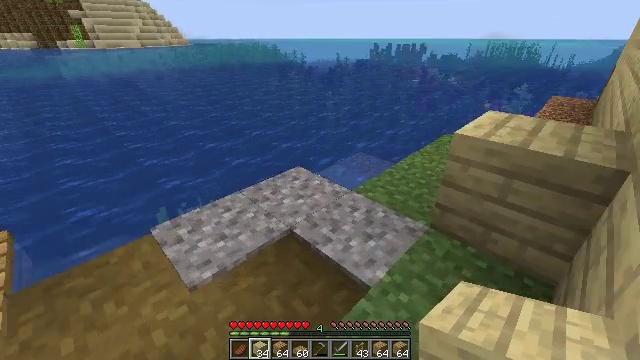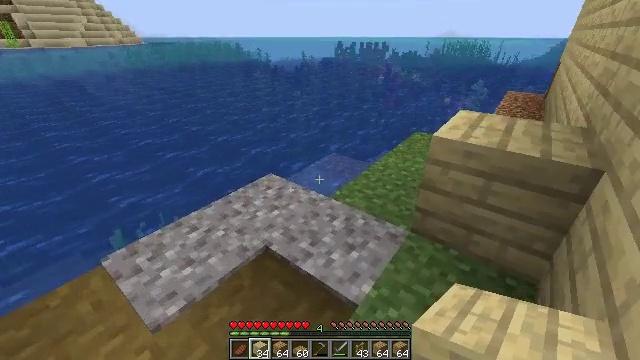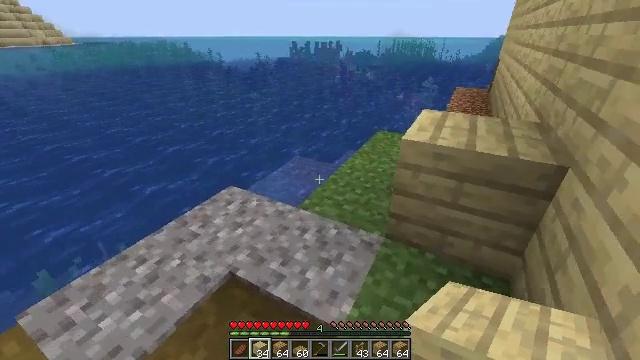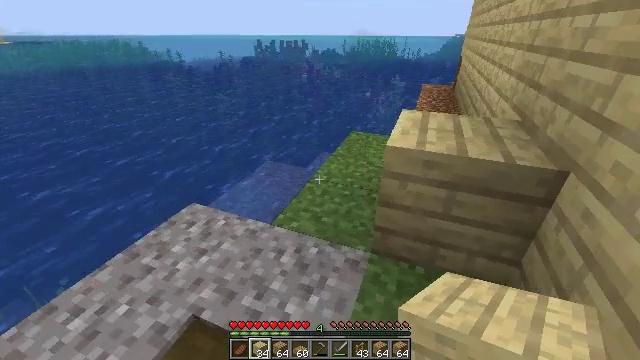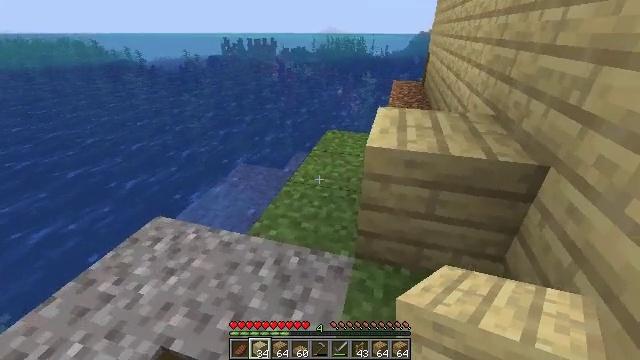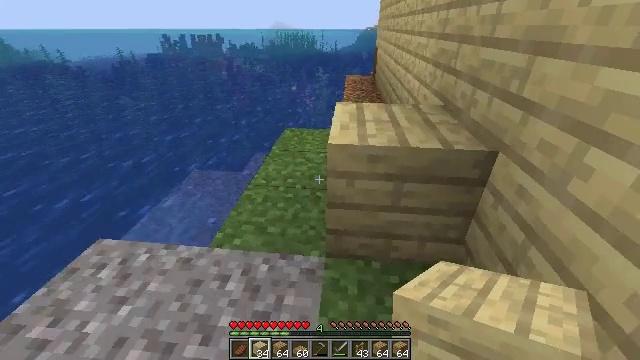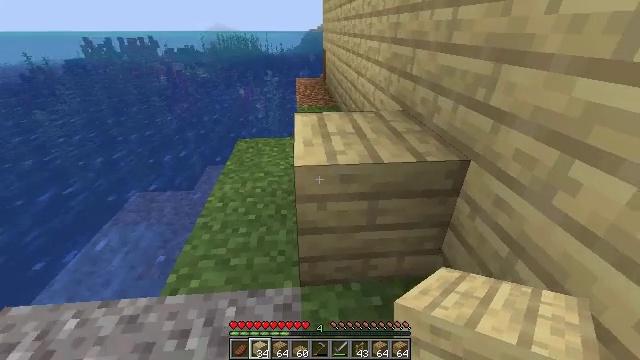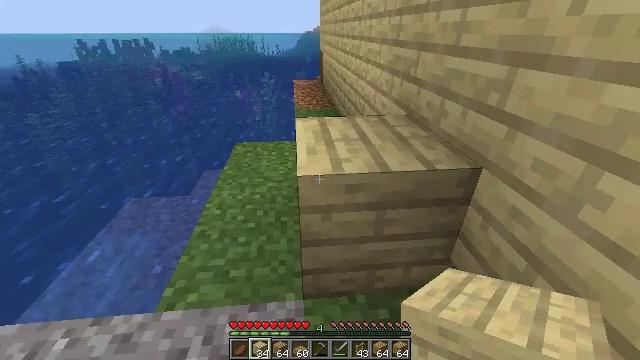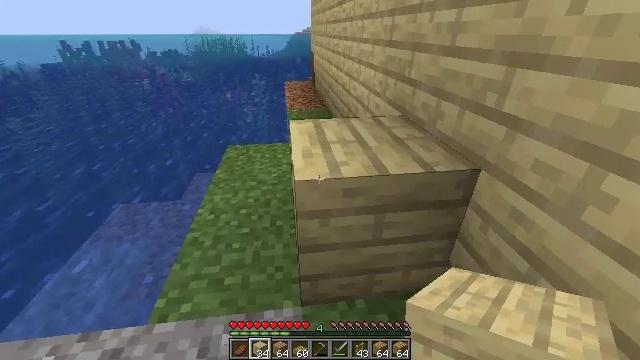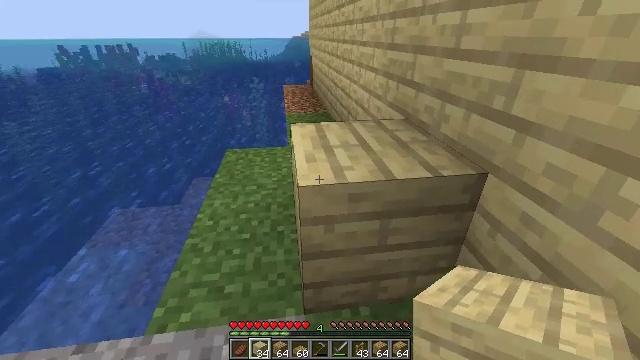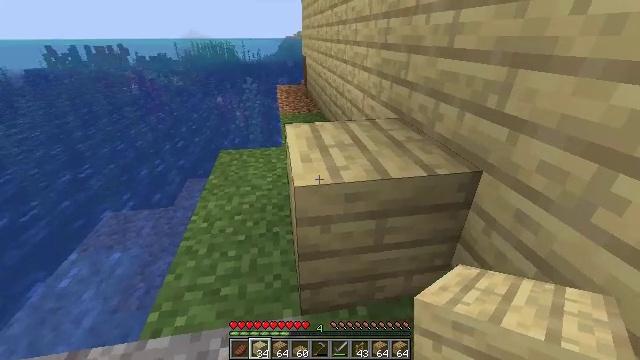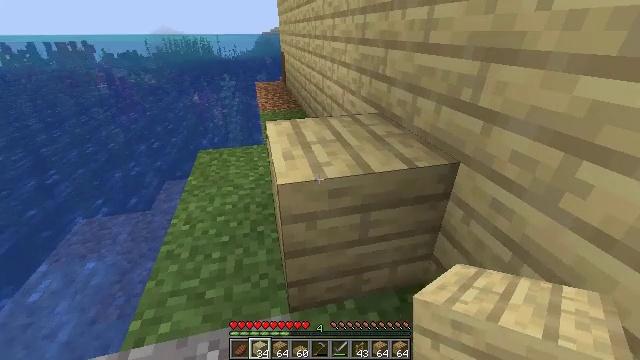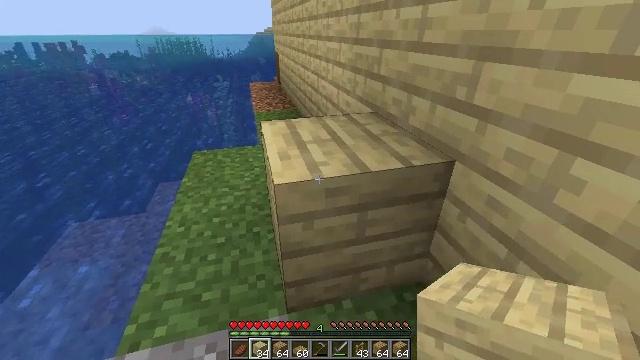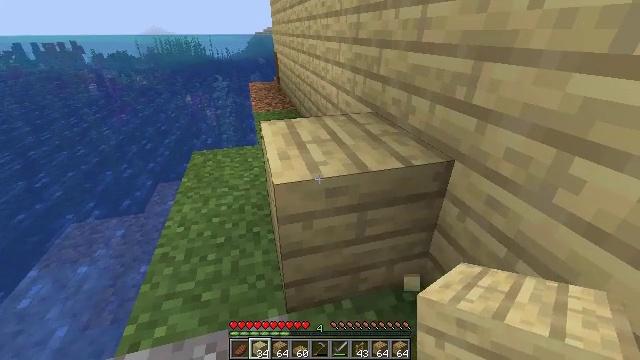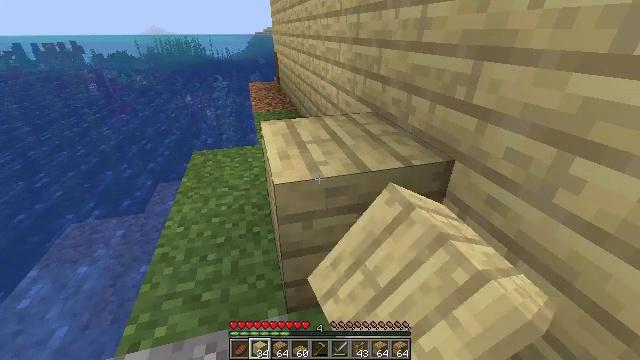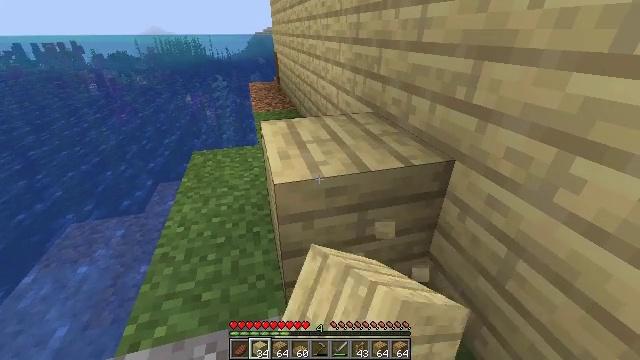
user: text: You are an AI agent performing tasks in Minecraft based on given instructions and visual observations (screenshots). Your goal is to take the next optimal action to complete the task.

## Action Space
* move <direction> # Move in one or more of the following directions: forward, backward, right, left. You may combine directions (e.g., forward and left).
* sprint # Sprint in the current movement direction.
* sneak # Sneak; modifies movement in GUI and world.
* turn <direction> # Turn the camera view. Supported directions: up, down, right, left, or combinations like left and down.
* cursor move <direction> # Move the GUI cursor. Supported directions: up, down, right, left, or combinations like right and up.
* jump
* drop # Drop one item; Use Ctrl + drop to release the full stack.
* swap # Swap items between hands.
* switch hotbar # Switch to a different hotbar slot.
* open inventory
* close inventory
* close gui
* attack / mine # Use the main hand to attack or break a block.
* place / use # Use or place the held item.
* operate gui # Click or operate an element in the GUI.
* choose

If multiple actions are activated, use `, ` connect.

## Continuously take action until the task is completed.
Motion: motion action
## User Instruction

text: Mine the birch planks.
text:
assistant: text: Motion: move forward, turn right
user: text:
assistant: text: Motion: move forward, turn right
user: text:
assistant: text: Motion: move forward, turn right
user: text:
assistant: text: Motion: move forward, turn right
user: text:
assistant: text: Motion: move forward, turn right
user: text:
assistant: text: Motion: turn right
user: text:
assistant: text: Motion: no_op
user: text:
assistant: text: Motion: turn right
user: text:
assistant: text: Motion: no_op
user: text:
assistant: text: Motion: turn right
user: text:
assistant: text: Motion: turn right
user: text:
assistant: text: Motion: turn right
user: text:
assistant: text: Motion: attack / mine
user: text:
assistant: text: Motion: attack / mine
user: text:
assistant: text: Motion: attack / mine
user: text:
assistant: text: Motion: attack / mine
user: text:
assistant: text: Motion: attack / mine
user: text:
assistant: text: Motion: attack / mine
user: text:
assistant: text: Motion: attack / mine
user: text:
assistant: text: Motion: attack / mine
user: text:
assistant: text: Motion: attack / mine
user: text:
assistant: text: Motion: attack / mine
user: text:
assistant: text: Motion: attack / mine
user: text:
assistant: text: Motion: attack / mine
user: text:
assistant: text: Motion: attack / mine
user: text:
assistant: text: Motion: attack / mine
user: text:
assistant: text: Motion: attack / mine
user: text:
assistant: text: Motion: attack / mine
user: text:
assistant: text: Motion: attack / mine
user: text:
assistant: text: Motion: attack / mine